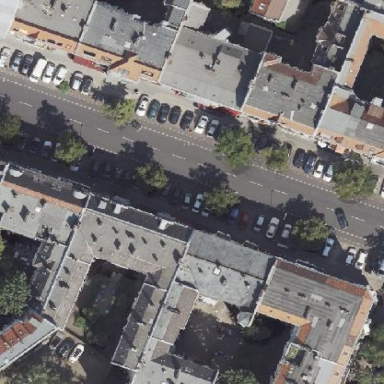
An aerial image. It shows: Saltbox-shaped roof distinguishes these apartments.